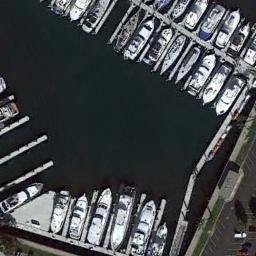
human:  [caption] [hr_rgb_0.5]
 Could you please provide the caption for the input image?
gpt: The harbor has some neatly docked boats and the color of the waters is dark green .

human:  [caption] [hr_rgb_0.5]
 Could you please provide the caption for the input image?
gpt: There are many ships docked neatly at the harbor .

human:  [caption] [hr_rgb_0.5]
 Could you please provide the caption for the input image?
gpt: The ship stopped in good order at the harbor .

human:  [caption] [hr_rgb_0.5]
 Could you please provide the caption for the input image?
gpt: Many ships moored in the harbor next to the parking lot .

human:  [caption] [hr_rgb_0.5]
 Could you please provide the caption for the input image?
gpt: Many ships are in the harbor .